Question: I've been searching for the past 4 hours for ways on how to tackle this problem, and I've not yet found a solution.
I'm building an API with .NET and wish to parse JSON information that is sent back from API calls.
My current approach does the following:
'''
private void PostNewPlayer(HttpContext context)
{
// Create the serializer
context.Request.InputStream.Position = 0;
DataContractJsonSerializer json = new DataContractJsonSerializer(typeof(ASPlayer));
ASPlayer p = (ASPlayer)json.ReadObject(context.Request.InputStream); <-- Exception here
Int32 playerId = ASPlayerManager.InsertNewPlayer(p);
}
'''
But I currently get an Exception at the indicated line. I have made sure my class implements the correct serialization namespaces:
'''
using System.Runtime.Serialization;
using System.IO;
using System.Runtime.Serialization.Json;
'''
The class I am trying to serialize has had its DataContract and Member fields set accordingly:
'''
[DataContract]
public class ASPlayer
{
[DataMember]
private string _name;
public string player_name
{
get { return _name; }
set { _name = value; }
}
[DataMember]
private string _location;
public string player_location
{
get { return _location; }
set { _location = value; }
}
// Other vars
...
public ASPlayer(string name, string location)
{
_name = name;
_location = location;
}
}
'''
However, when I use a HTTP client such as Postman to make a request I get the error stated in the question title

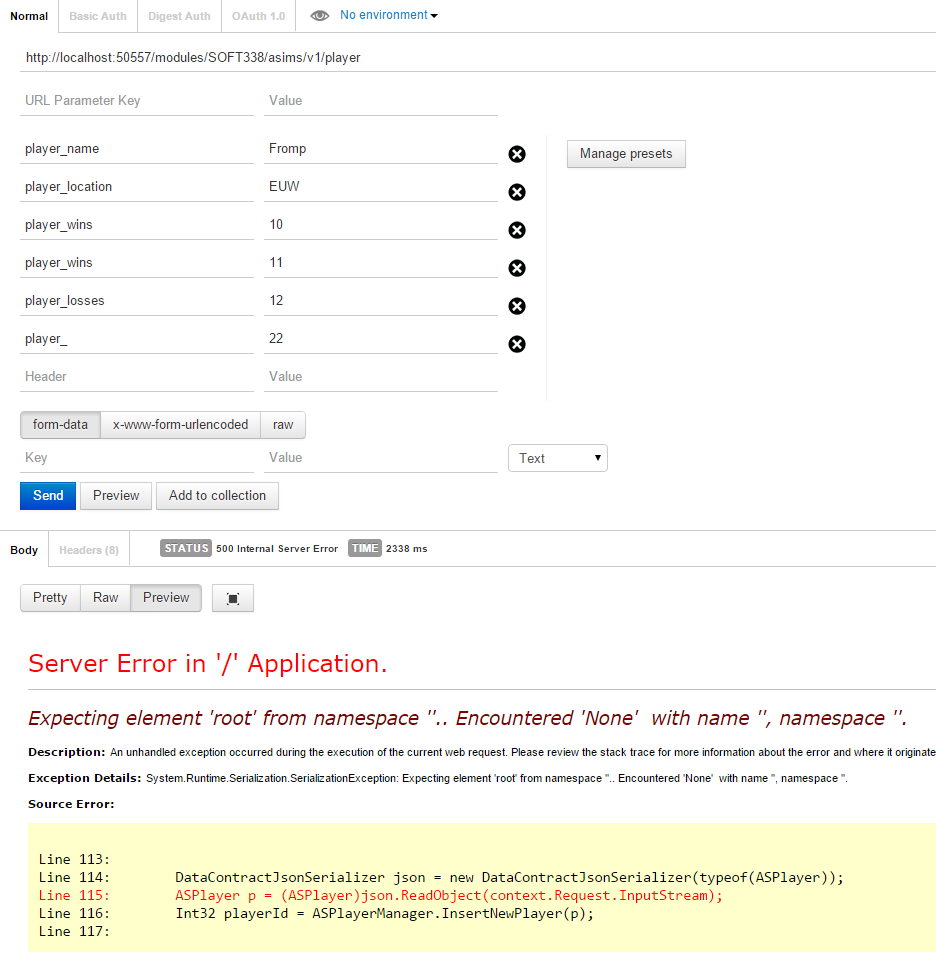
Answer: The answer was a very bad mistake on my behalf, but for those who encounter this in future make sure you send your JSON object in Postman through the Raw field. In my case I simply did:
'''
{
"player_name": "Test",
"player_location": "EUW",
"player_wins":10,
"player_draws":10,
"player_losses":15,
"player_points":20
}
'''
This fixed it